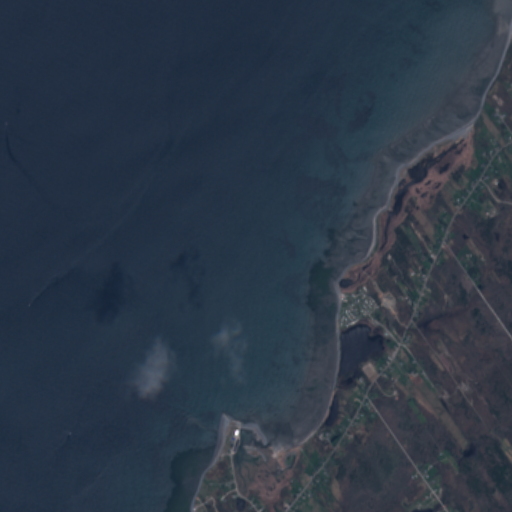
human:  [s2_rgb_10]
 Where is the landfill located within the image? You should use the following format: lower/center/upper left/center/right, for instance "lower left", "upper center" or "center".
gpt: The landfill is located in the upper right of the image.
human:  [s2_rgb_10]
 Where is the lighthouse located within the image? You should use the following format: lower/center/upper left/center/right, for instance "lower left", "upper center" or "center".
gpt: The lighthouse is located in the lower center of the image.
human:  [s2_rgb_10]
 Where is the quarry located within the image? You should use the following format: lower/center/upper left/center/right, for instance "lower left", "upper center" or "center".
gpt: The quarry is located in the lower right of the image.
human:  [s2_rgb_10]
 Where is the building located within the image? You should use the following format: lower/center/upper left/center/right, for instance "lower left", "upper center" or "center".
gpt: There is no building in the image.